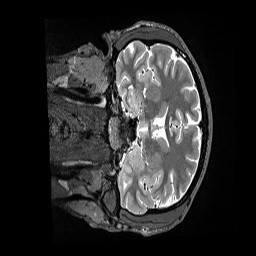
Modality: T2w
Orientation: coronal
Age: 34
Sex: male
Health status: ill
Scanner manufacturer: siemens
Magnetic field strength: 3 T
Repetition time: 3.2 s
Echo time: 0.564 s